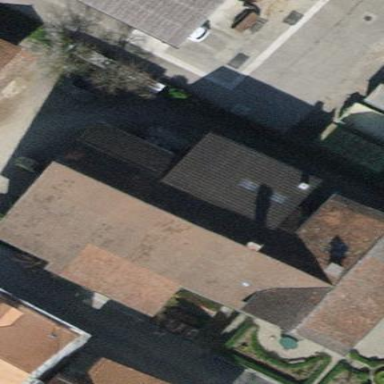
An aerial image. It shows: Gabled roof farm building.